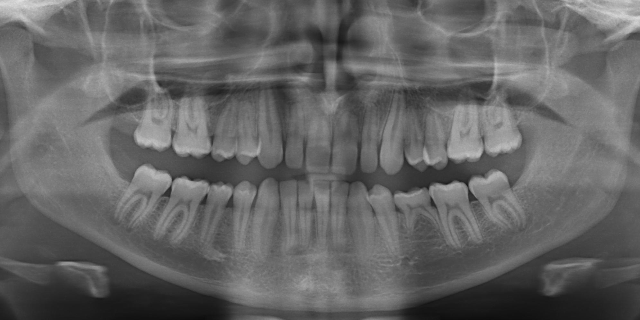
adult